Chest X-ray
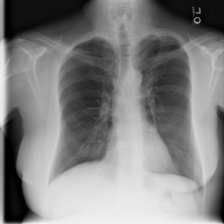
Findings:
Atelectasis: negative
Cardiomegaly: negative
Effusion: negative
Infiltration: negative
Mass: negative
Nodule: negative
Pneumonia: negative
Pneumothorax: negative
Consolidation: negative
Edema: negative
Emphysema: negative
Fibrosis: positive
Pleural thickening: negative
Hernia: negative